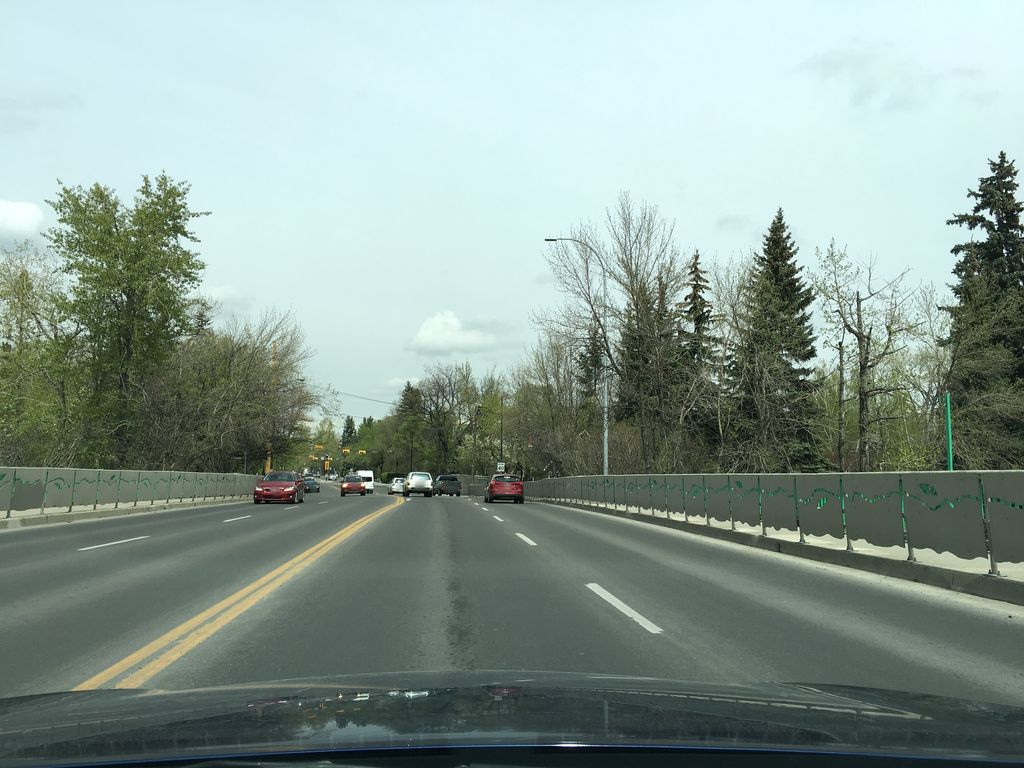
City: calgary